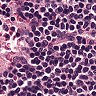
Metastatic tissue present: no